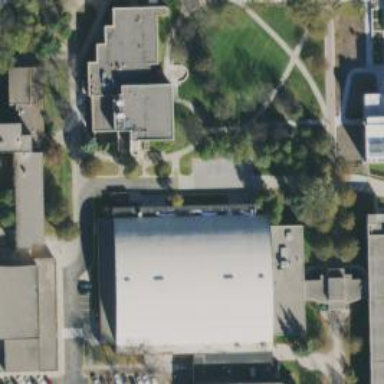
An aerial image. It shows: Sports center building.